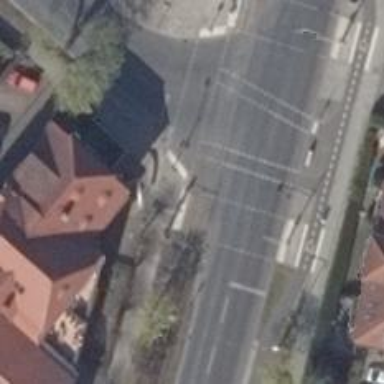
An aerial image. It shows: Secondary road with separate sidewalks on both sides. The road has asphalt surface.